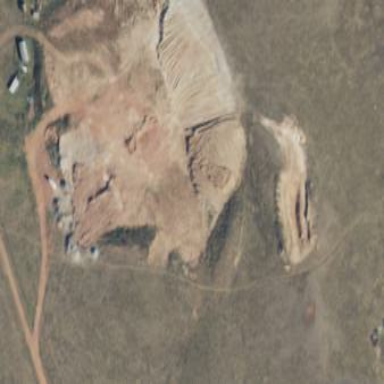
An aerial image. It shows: Quarry area.